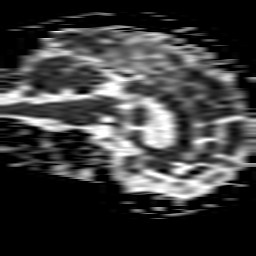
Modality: ADC
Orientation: sagittal
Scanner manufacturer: philips
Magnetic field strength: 1.5 T
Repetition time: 3.547 s
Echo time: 0.09411 s